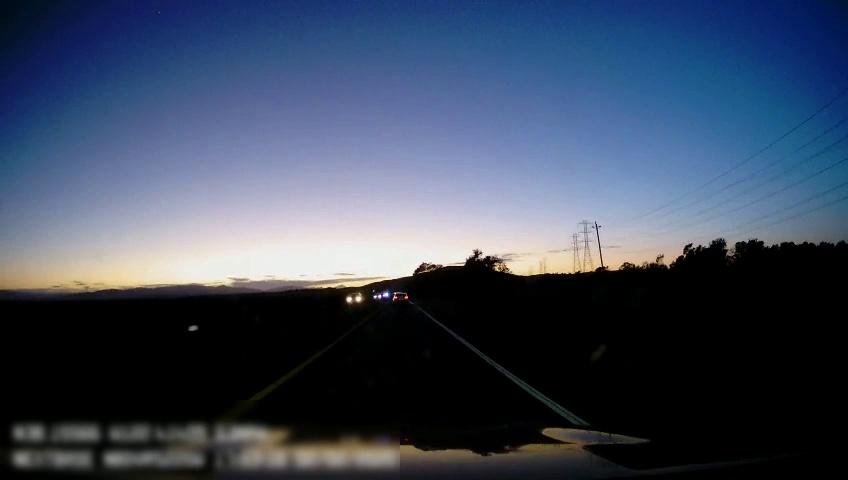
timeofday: Dusk/Dawn/Twilight
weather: Other
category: Drivable Space
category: Vehicles | SUV
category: Vehicles | Car
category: Lanes | Current Lane
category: Lanes | Current Lane